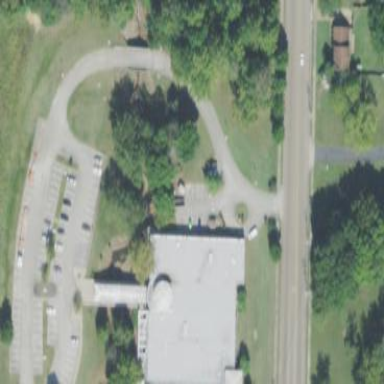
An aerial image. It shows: Building that serves as library.